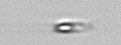
Label: flagellate_morphotype3